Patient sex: M
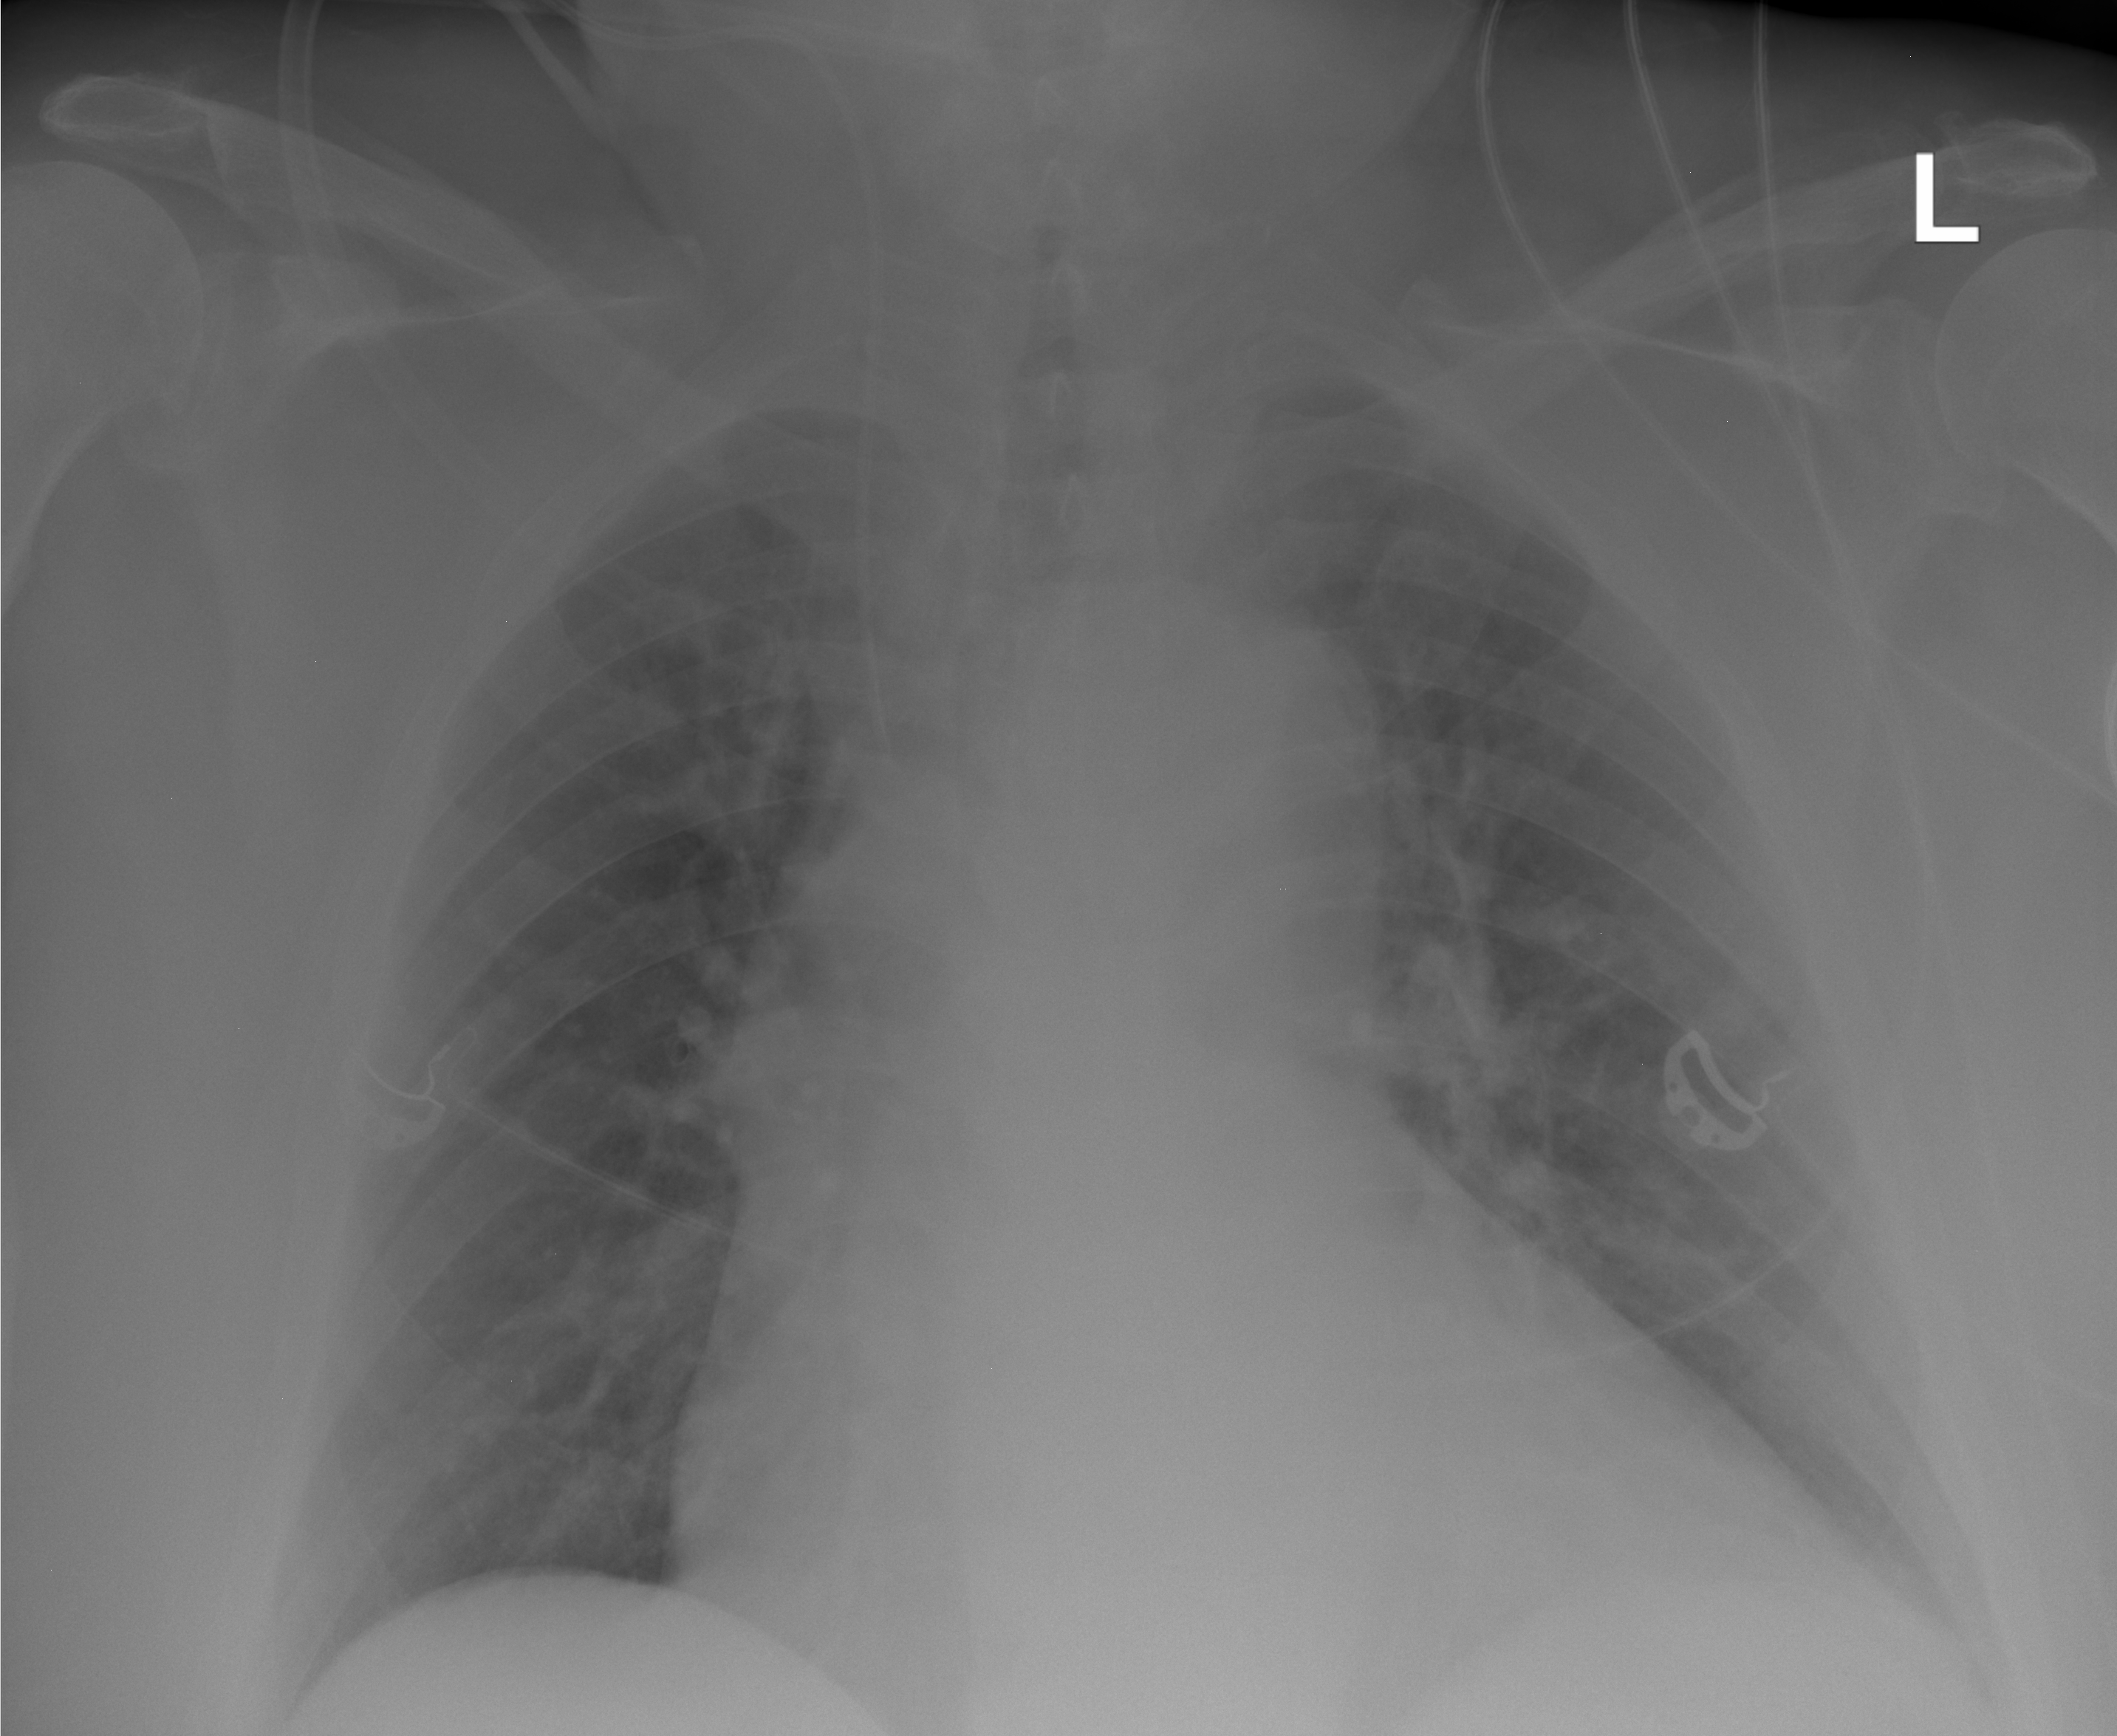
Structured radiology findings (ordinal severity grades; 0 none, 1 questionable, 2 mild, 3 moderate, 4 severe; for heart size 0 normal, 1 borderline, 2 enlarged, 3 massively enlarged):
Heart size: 2
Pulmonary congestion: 1
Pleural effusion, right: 0
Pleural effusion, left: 1
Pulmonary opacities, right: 0
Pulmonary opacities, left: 0
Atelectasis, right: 1
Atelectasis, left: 1